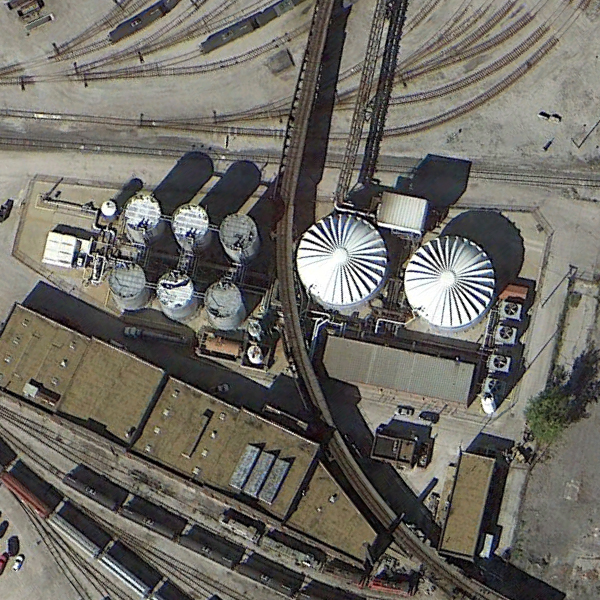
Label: StorageTanks